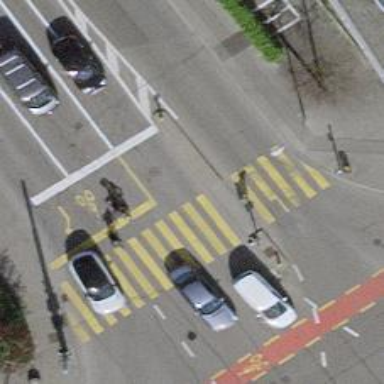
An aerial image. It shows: Road crossing with traffic signals and central island.